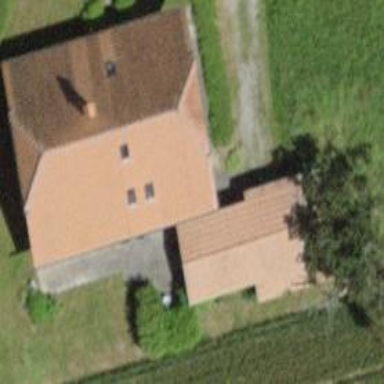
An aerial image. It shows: Simple and straightforward house.